Question: I am planning to build a GUI for shortest path. I have created buttons in a for loop. Now I want to change the colors of the pressed buttons but I am getting an error regarding Action Listener. It says "Exception in thread "main" java.lang.Error: Unresolved compilation problem:
The method addActionListener(ActionListener) in the type AbstractButton is not applicable for the arguments (Final_GUI)".. Although i have tested this code using a JPanel and it was working fine there, But here It's not working now. I want to change the color of the button pressed. If a press that button again i want its previous color to be restored.
Following is the picture of what i want to do :
.. :(
'''
import java.awt.*;
import java.awt.event.*;
import javax.swing.*;
import java.awt.event.ActionEvent;
import java.awt.event.ActionListener;
import javax.swing.JComboBox;
import javax.swing.event.*;
import javax.swing.JFrame;
public class Final_GUI extends JFrame {
JLabel label;
ButtonGroup cbg;
JRadioButton radio_1;
JRadioButton radio_2;
JRadioButton radio_3;
JCheckBox checkbox_1;
JCheckBox checkbox_2;
JCheckBox checkbox_3;
JScrollPane scrollpane_1;
JComboBox combobox_1;
JList list_1;
JScrollPane sp_list_1;
JComboBox combobox_2;
JButton Orange;
JButton Exit;
JLabel for_text;
int check [][]= new int [100][100];
int x=100;
int y=200;
JFrame frame = new JFrame();
JButton[][] buttons = new JButton[x][y];
JPanel mPanel = new JPanel();
JPanel bPanel = new JPanel();
JPanel cPanel = new JPanel();
JTextArea scoreKeeper = new JTextArea();
Container c = getContentPane();
int[][] intArray = new int[x][y];
public Final_GUI() {
butGen();
score();
Final_GUILayout customLayout = new Final_GUILayout();
getContentPane().setFont(new Font("Helvetica", Font.PLAIN, 12));
getContentPane().setLayout(customLayout);
label = new JLabel("Shortest Path Finding Algorithm");
getContentPane().add(label);
cbg = new ButtonGroup();
radio_1 = new JRadioButton("radio_1", false);
cbg.add(radio_1);
getContentPane().add(radio_1);
radio_2 = new JRadioButton("radio_2", false);
cbg.add(radio_2);
getContentPane().add(radio_2);
radio_3 = new JRadioButton("radio_3", false);
cbg.add(radio_3);
getContentPane().add(radio_3);
checkbox_1 = new JCheckBox("checkbox_1");
getContentPane().add(checkbox_1);
checkbox_2 = new JCheckBox("checkbox_2");
getContentPane().add(checkbox_2);
checkbox_3 = new JCheckBox("checkbox_3");
getContentPane().add(checkbox_3);
bPanel.setLayout(new GridLayout(x,y));
mPanel.setLayout(new BorderLayout());
mPanel.add(bPanel, BorderLayout.CENTER);
scrollpane_1 = new JScrollPane(mPanel);
scrollpane_1.setViewportView(mPanel);
getContentPane().add(scrollpane_1);
combobox_1 = new JComboBox();
combobox_1.addItem("Size1");
combobox_1.addItem("Size2");
getContentPane().add(combobox_1);
DefaultListModel listModel_list_1 = new DefaultListModel();
listModel_list_1.addElement("Black");
listModel_list_1.addElement("Green");
list_1 = new JList(listModel_list_1);
sp_list_1 = new JScrollPane(list_1);
getContentPane().add(sp_list_1);
combobox_2 = new JComboBox();
combobox_2.addItem("Additional Data");
combobox_2.addItem("Additional Data2");
getContentPane().add(combobox_2);
Orange = new JButton("Orange");
getContentPane().add(Orange);
Exit = new JButton("Exit");
getContentPane().add(Exit);
for_text = new JLabel("Just For some text");
getContentPane().add(for_text);
setSize(getPreferredSize());
addWindowListener(new WindowAdapter() {
public void windowClosing(WindowEvent e) {
System.exit(0);
}
});
}
private void butGen()
{
for(int i=0;i<x;i++)
for(int j=0;j<y;j++)
{
buttons[i][j] = new JButton(String.valueOf(i)+"x"+String.valueOf(j));
buttons[i][j].setActionCommand("button" +i +"_" +j);
buttons[i][j].addActionListener(this);
buttons[i][j].setBackground(Color.GRAY);
buttons[i][j].setSize(100, 100);
bPanel.add(buttons[i][j]);
}
}
public void actionPerformed(ActionEvent e)
{
if(e.getActionCommand().contains("button"))
{
String str = e.getActionCommand().replaceAll("button", "");
System.out.println(str);
String[] v = str.split("_");
int i = Integer.parseInt(v[0]);
int j = Integer.parseInt(v[1]);
intArray[i][j]++;
if(check[i][j]!=1){
buttons[i][j].setBackground(Color.BLUE);
check[i][j]=1;
}
else{
buttons[i][j].setBackground(null);
check[i][j]=0;
}
System.out.println(e.getActionCommand() +" " +i +" " +j);
score();
}
}
private void score()
{
for(int i=0;i<x;i++)
for(int j=0;j<y;j++)
buttons[i][j].setText("");
}
public static void main(String args[]) {
Final_GUI window = new Final_GUI();
window.setTitle("SHORTEST PATH FINDING ALGORITHM");
window.pack();
window.show();
}
}
'''
'''
class Final_GUILayout implements LayoutManager {
public Final_GUILayout() {
}
public void addLayoutComponent(String name, Component comp) {
}
public void removeLayoutComponent(Component comp) {
}
public Dimension preferredLayoutSize(Container parent) {
Dimension dim = new Dimension(0, 0);
Insets insets = parent.getInsets();
dim.width = 1053 + insets.left + insets.right;
dim.height = 621 + insets.top + insets.bottom;
return dim;
}
public Dimension minimumLayoutSize(Container parent) {
Dimension dim = new Dimension(0, 0);
return dim;
}
public void layoutContainer(Container parent) {
Insets insets = parent.getInsets();
Component c;
c = parent.getComponent(0);
if (c.isVisible()) {c.setBounds(insets.left+368,insets.top+24,304,64);}
c = parent.getComponent(1);
if (c.isVisible()) {c.setBounds(insets.left+8,insets.top+120,72,24);}
c = parent.getComponent(2);
if (c.isVisible()) {c.setBounds(insets.left+8,insets.top+144,72,24);}
c = parent.getComponent(3);
if (c.isVisible()) {c.setBounds(insets.left+8,insets.top+168,72,24);}
c = parent.getComponent(4);
if (c.isVisible()) {c.setBounds(insets.left+88,insets.top+120,72,24);}
c = parent.getComponent(5);
if (c.isVisible()) {c.setBounds(insets.left+88,insets.top+144,72,24);}
c = parent.getComponent(6);
if (c.isVisible()) {c.setBounds(insets.left+88,insets.top+168,72,24);}
c = parent.getComponent(7);
if (c.isVisible()) {c.setBounds(insets.left+168,insets.top+120,704,488);}
c = parent.getComponent(8);
if (c.isVisible()) {c.setBounds(insets.left+880,insets.top+120,160,160);}
c = parent.getComponent(9);
if (c.isVisible()) {c.setBounds(insets.left+24,insets.top+232,128,216);}
c = parent.getComponent(10);
if (c.isVisible()) {c.setBounds(insets.left+880,insets.top+296,160,216);}
c = parent.getComponent(11);
if (c.isVisible()) {c.setBounds(insets.left+904,insets.top+528,112,24);}
c = parent.getComponent(12);
if (c.isVisible()) {c.setBounds(insets.left+888,insets.top+568,144,32);}
c = parent.getComponent(13);
if (c.isVisible()) {c.setBounds(insets.left+16,insets.top+472,120,48);}
}
}
'''
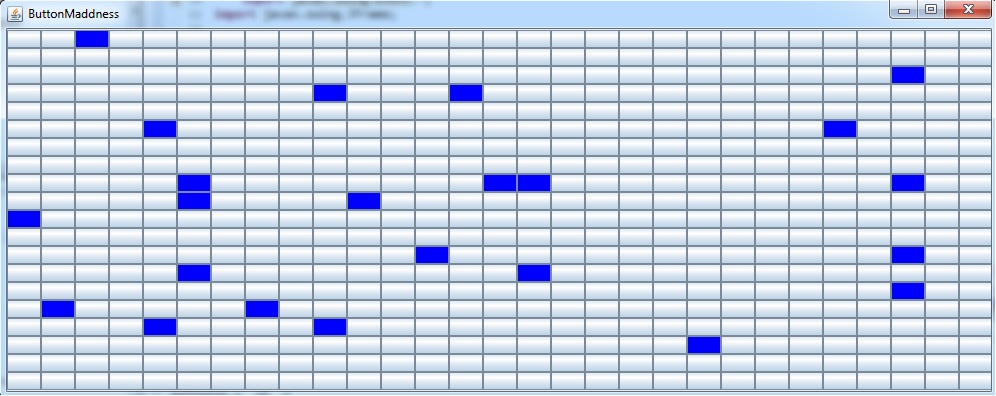
Answer: Why are you creating a custom Layout Manager. You concept of how a layout manager should work is wrong. You should NOT be using hard coded values in your layout manager. For example if you ever decide to change the font of the components all your calculations will need to be changed. If you ever need to add another component the calculations will change. Your layout manager code will be a maintenance nightmare.
You should instead be using layout managers to make your job easier. This may mean that you need to use nested panels which many use different layout managers.
Having said all that you are making the usage of a scrollpane too complicated. You don't need to create horizontal and vertical scrollbars, the scrollpane will manage that for you. The usage of a scrollpane should be something like:
'''
JScrollPane scrollPane = new JScrollPane( panel );
'''
not:
'''
JScrollPane scrollPane = new JScrollPane();
scrollPane.add( panel );
'''
that is the panel needs to be added to the viewport of the scrollpane, not to the scrollpane directly.